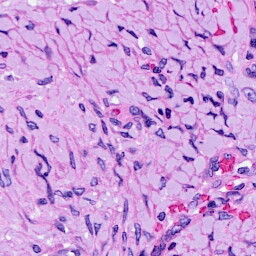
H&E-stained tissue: Ovarian